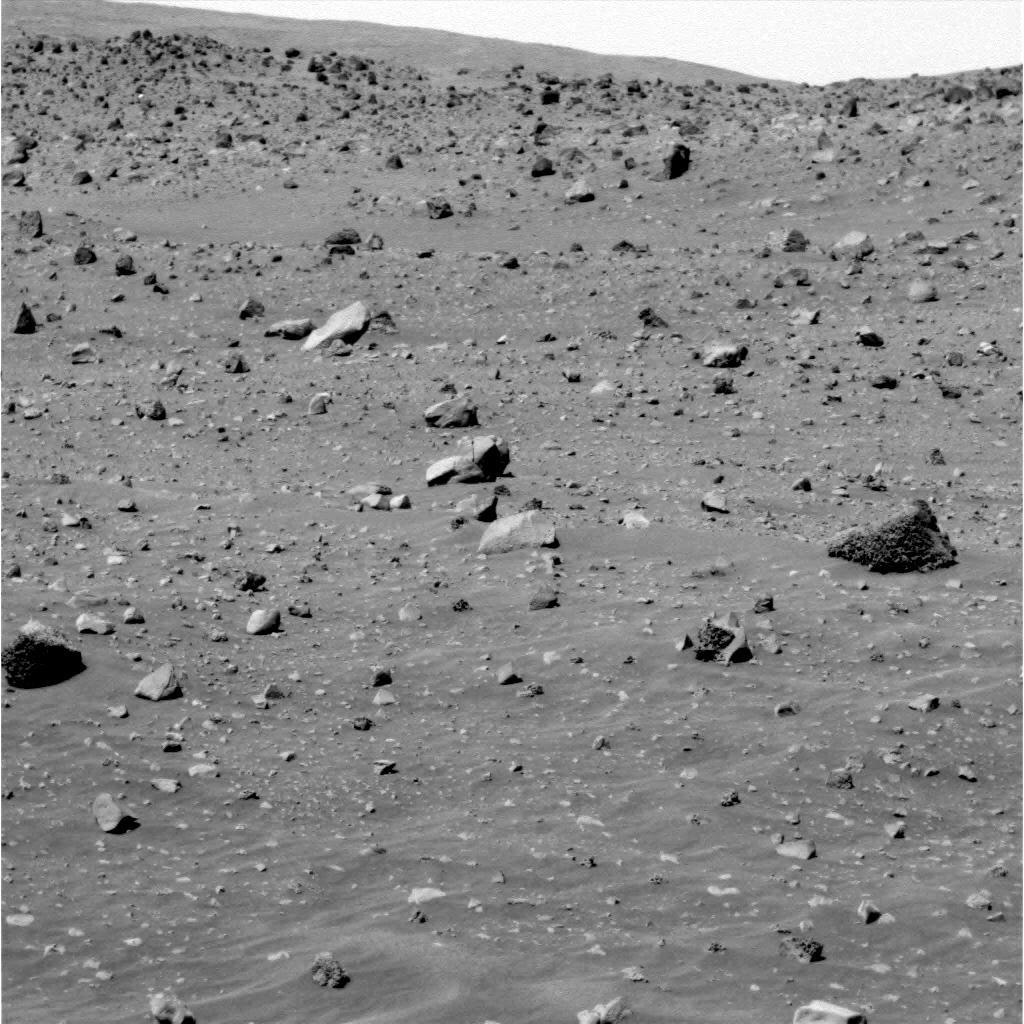
Terrain classes present: Gravel / Sand / Soil, Rock, Sky / Distant Mountains